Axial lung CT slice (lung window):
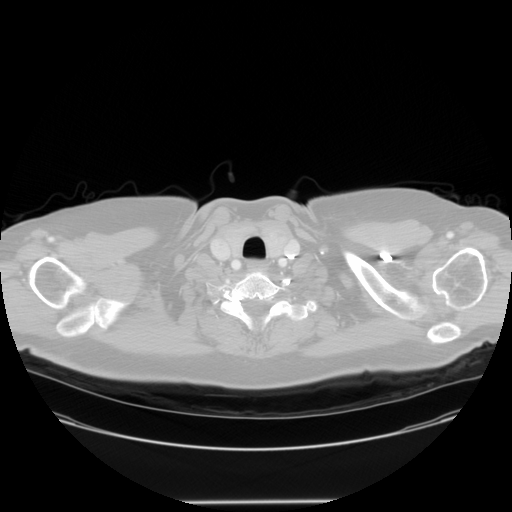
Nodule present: no